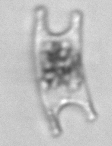
Label: Eucampia